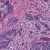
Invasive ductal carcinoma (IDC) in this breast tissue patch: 1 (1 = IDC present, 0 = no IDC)